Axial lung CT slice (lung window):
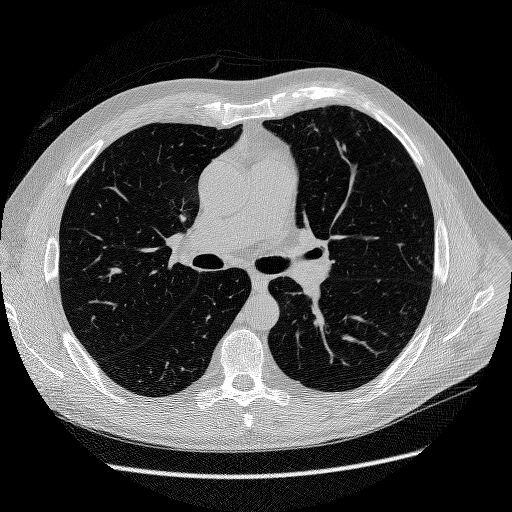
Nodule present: no